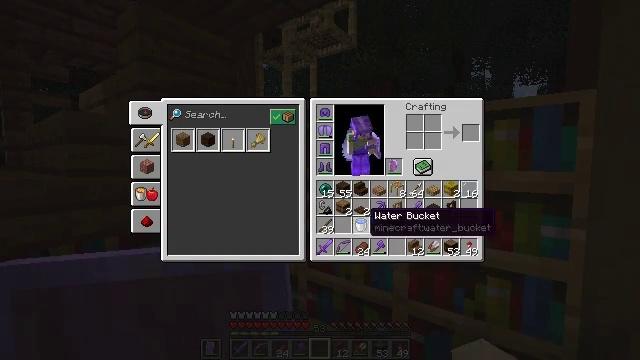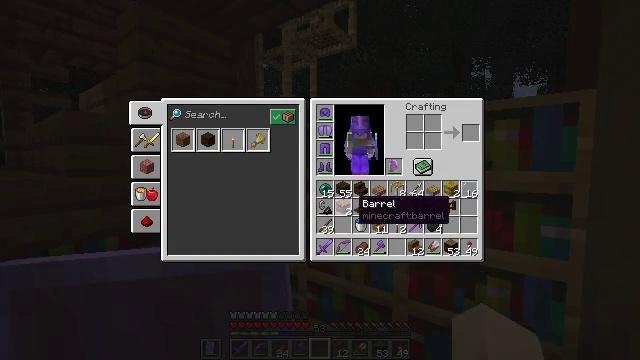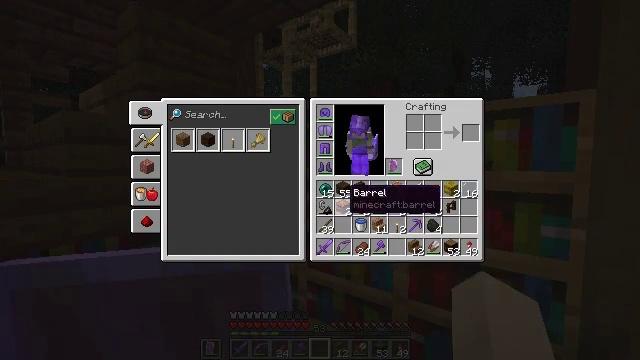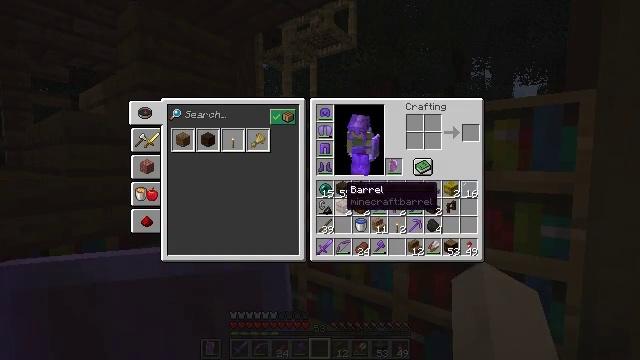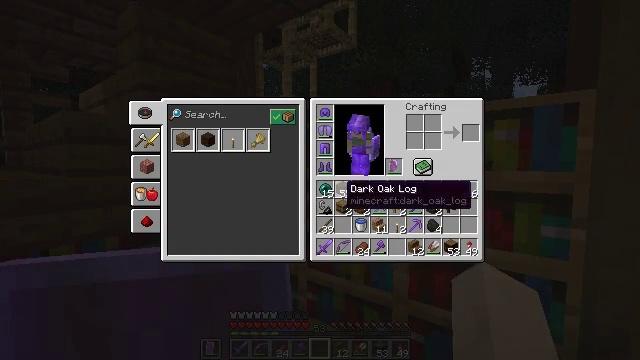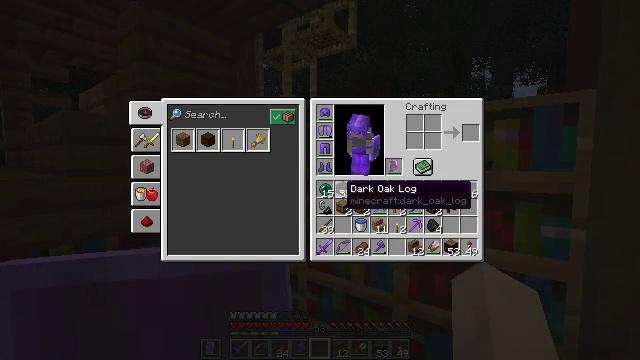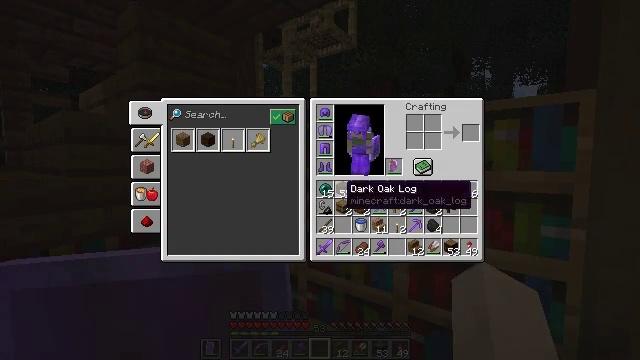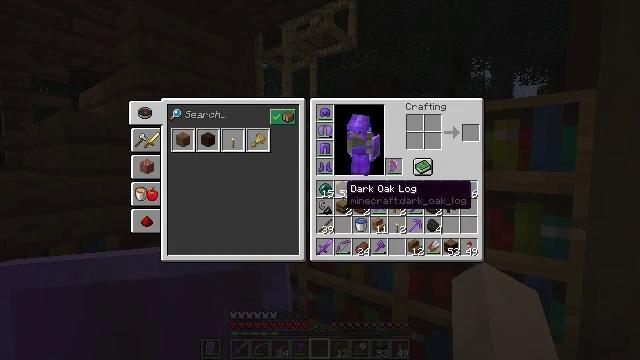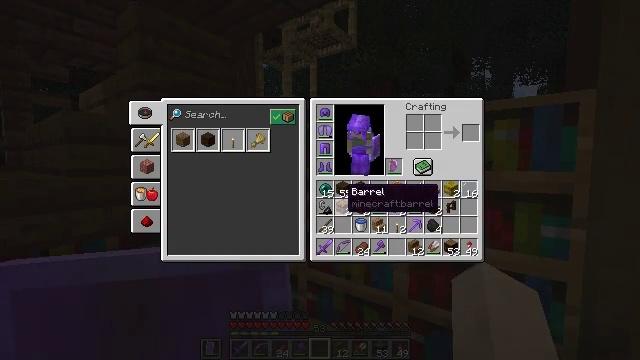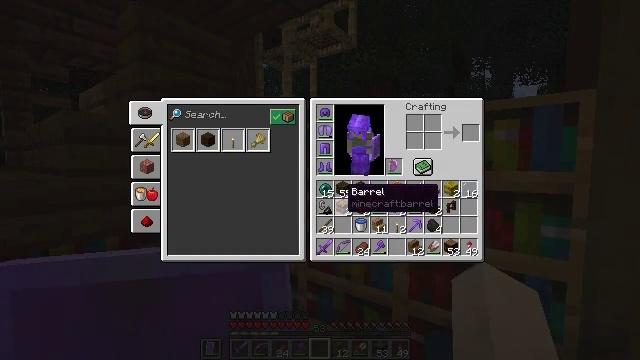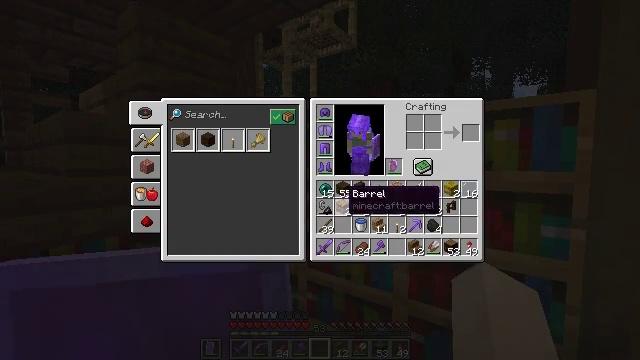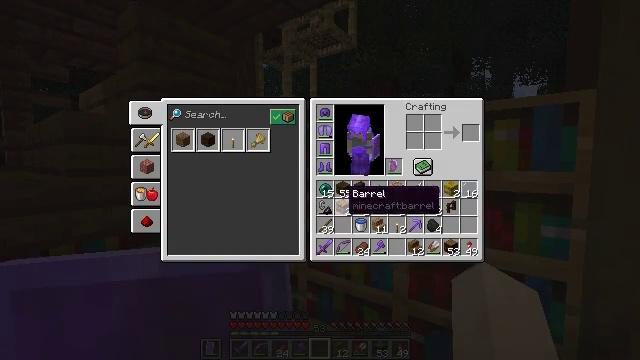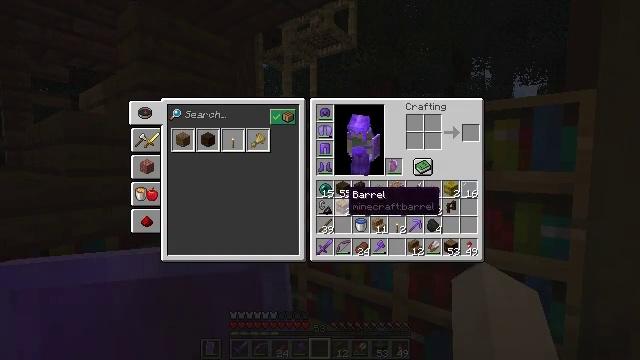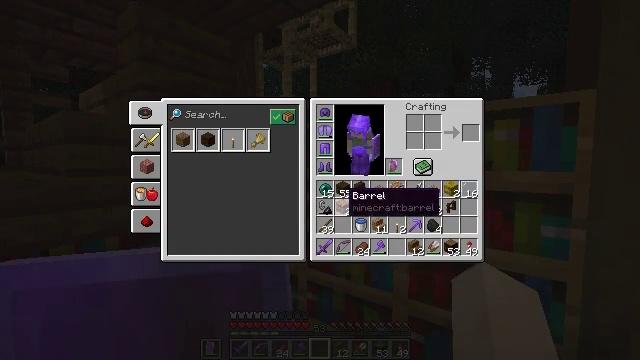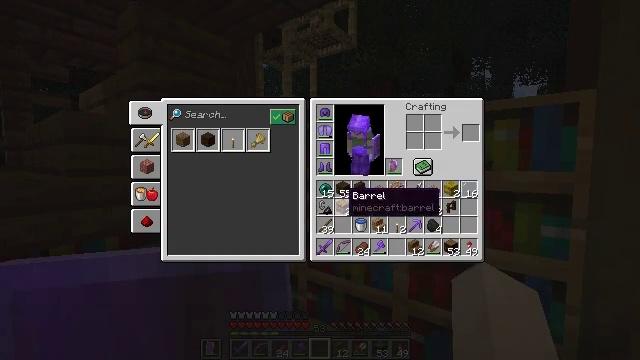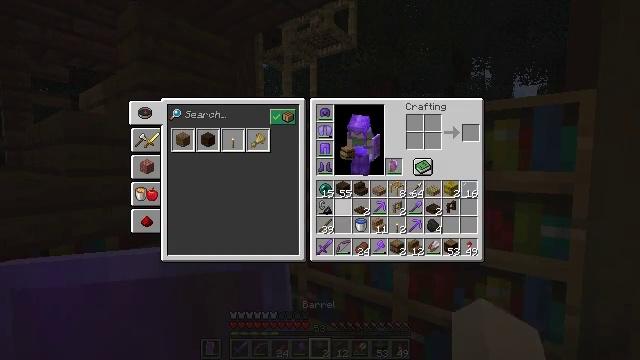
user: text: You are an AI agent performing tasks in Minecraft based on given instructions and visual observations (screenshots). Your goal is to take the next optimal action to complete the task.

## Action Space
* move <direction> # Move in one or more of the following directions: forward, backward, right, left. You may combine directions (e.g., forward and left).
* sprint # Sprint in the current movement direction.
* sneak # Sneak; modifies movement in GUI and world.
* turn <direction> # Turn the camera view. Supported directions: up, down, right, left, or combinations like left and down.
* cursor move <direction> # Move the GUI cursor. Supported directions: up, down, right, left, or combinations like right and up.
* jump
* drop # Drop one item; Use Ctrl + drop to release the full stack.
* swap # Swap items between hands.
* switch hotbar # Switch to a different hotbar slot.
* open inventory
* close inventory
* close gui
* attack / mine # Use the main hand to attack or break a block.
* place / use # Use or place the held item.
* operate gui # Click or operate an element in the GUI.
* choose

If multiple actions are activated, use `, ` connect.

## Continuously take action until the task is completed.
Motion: motion action
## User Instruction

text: Collect books by breaking the bookshelf.
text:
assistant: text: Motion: sneak, turn left and up
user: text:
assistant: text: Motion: sneak, turn left and up
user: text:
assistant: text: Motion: sneak
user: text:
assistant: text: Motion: sneak
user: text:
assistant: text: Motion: sneak
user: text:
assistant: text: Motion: sneak
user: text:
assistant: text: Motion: sneak
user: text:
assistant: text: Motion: sneak
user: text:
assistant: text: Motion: sneak
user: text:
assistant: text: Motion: sneak
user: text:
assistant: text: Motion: sneak
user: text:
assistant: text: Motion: sneak
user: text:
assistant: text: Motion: sneak
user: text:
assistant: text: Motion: sneak
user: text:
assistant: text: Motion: sneak, attack / mine
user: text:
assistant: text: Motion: sneak, attack / mine
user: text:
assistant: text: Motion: sneak, attack / mine
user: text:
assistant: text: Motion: sneak
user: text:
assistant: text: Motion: sneak
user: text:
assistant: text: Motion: no_op
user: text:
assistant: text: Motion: no_op
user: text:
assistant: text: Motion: no_op
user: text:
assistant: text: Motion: no_op
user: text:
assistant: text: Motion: no_op
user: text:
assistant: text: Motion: no_op
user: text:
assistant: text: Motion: no_op
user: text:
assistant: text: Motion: no_op
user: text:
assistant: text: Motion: no_op
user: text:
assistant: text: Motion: no_op
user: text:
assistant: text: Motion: no_op